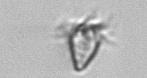
Label: Paratontonia_gracillima